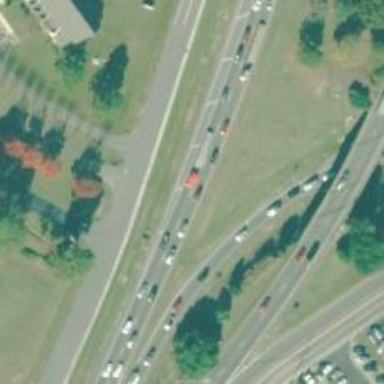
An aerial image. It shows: This image shows trunk highway that functions as expressway.